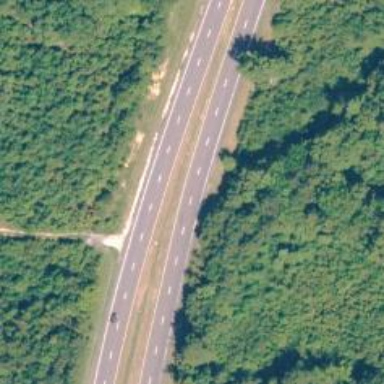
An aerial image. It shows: Trunk highway.